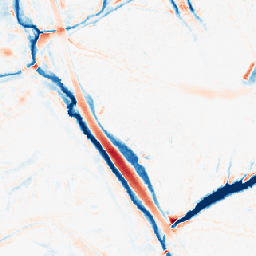
Category: morphological
Decomposition family: tophat_combined
Decomposition parameters: size: 10
Upsampling method: area
Upsampling parameters: scale: 8
Upsampling scale: 8